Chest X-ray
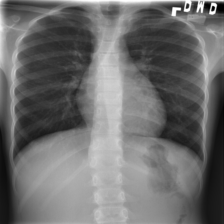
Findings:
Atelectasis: negative
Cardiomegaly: negative
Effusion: negative
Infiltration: negative
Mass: negative
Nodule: negative
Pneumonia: negative
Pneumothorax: negative
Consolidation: negative
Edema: negative
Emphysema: negative
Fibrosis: negative
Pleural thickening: negative
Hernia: negative